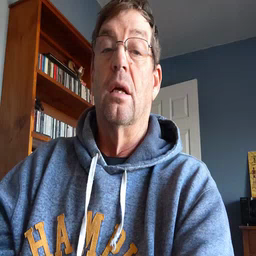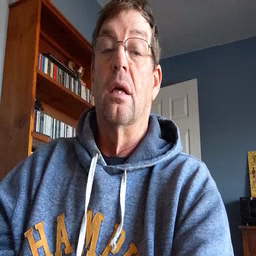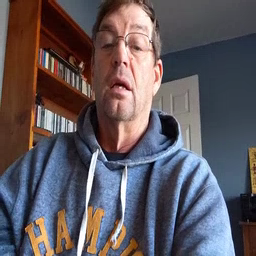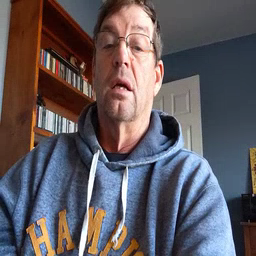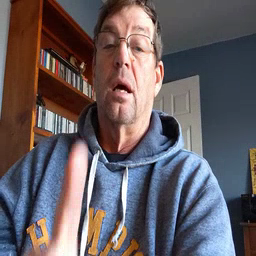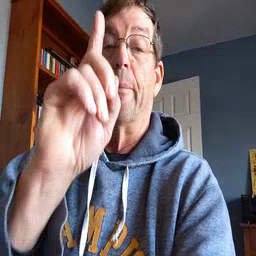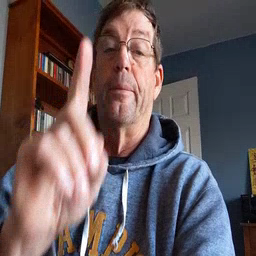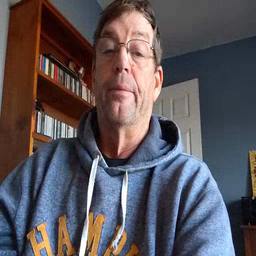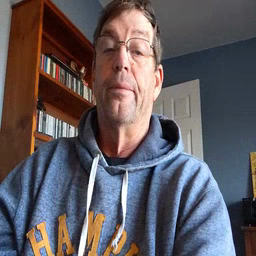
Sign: up